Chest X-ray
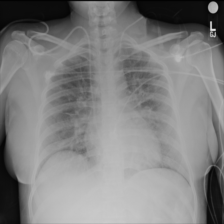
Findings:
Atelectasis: negative
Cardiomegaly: negative
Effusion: negative
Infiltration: negative
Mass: negative
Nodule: negative
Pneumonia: negative
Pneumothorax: negative
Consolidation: negative
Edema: negative
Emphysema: negative
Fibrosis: negative
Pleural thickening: negative
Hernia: negative